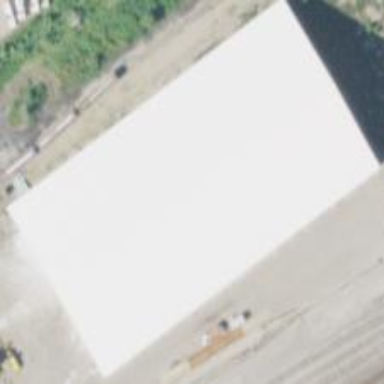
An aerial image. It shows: Warehouse.